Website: ulta-beauty
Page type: billing-address
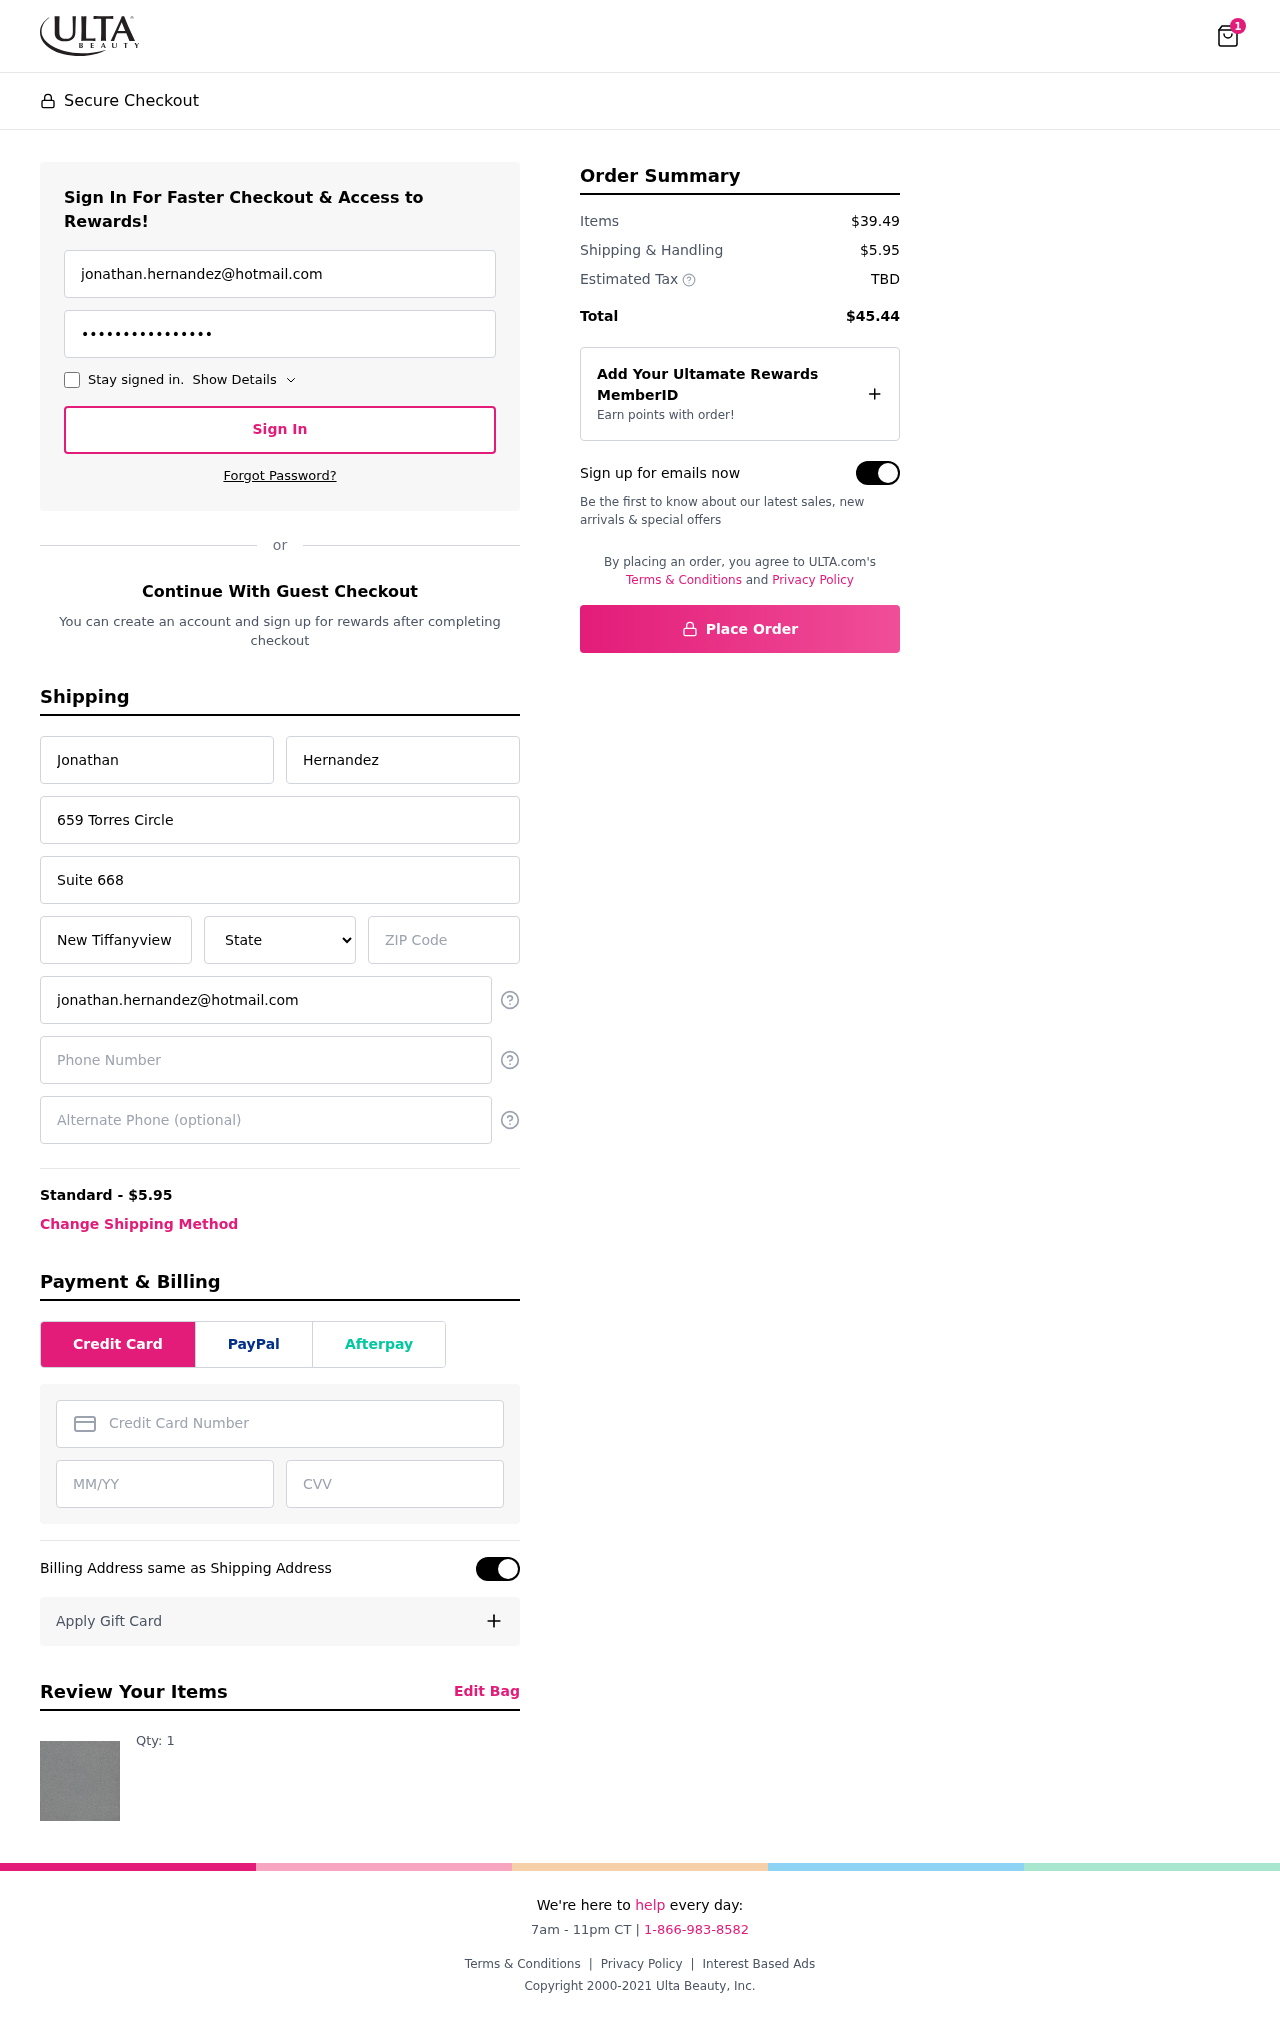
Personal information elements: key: PII_STATE
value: Maine
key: PII_EMAIL
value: jonathan.hernandez@hotmail.com
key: PII_FIRSTNAME
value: Jonathan
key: PII_LASTNAME
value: Hernandez
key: PII_STREET
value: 659 Torres Circle
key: PII_STREET2
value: Suite 668
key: PII_CITY
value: New Tiffanyview
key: PII_POSTCODE
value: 50113
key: PII_PHONE
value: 4437195455
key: PII_ALT_PHONE
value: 3742715621
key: PII_CARD_NUMBER
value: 3767 6253 7205 578
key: PII_CARD_EXPIRY
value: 04/26
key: PII_CARD_CVV
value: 4291
Product elements: key: PRODUCT1_QUANTITY
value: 1
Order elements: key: ORDER_NUM_ITEMS
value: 1
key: ORDER_SHIPPING_COST
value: $5.95
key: ORDER_SUBTOTAL
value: $39.49
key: ORDER_TOTAL
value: $45.44